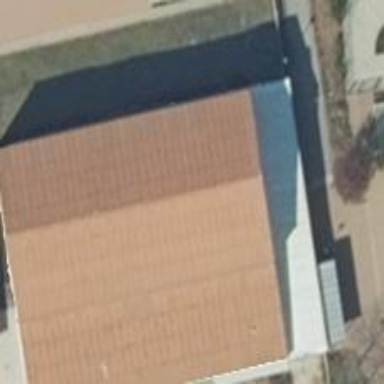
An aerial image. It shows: Kindergarten.